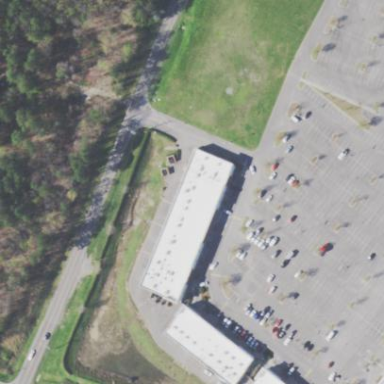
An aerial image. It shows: Retail building.